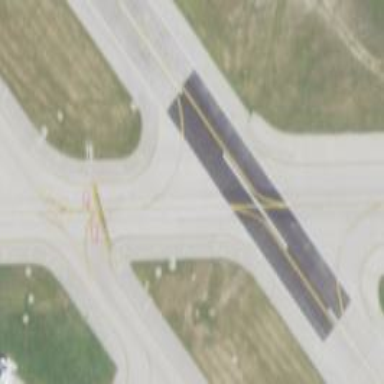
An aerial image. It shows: Image of taxiway at airport.